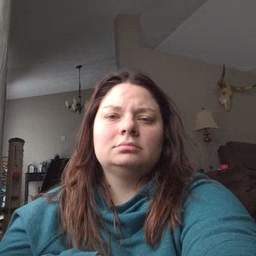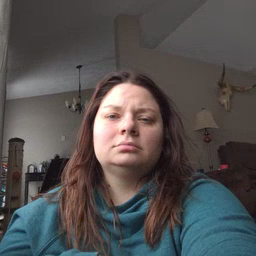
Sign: minemy